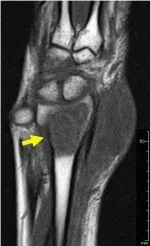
Plain radiography shows an osteolytic lesion in the distal radius with soft tissue swelling (b).
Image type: radiology (mri)